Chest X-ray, PA view. Patient: 61 years old, sex F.
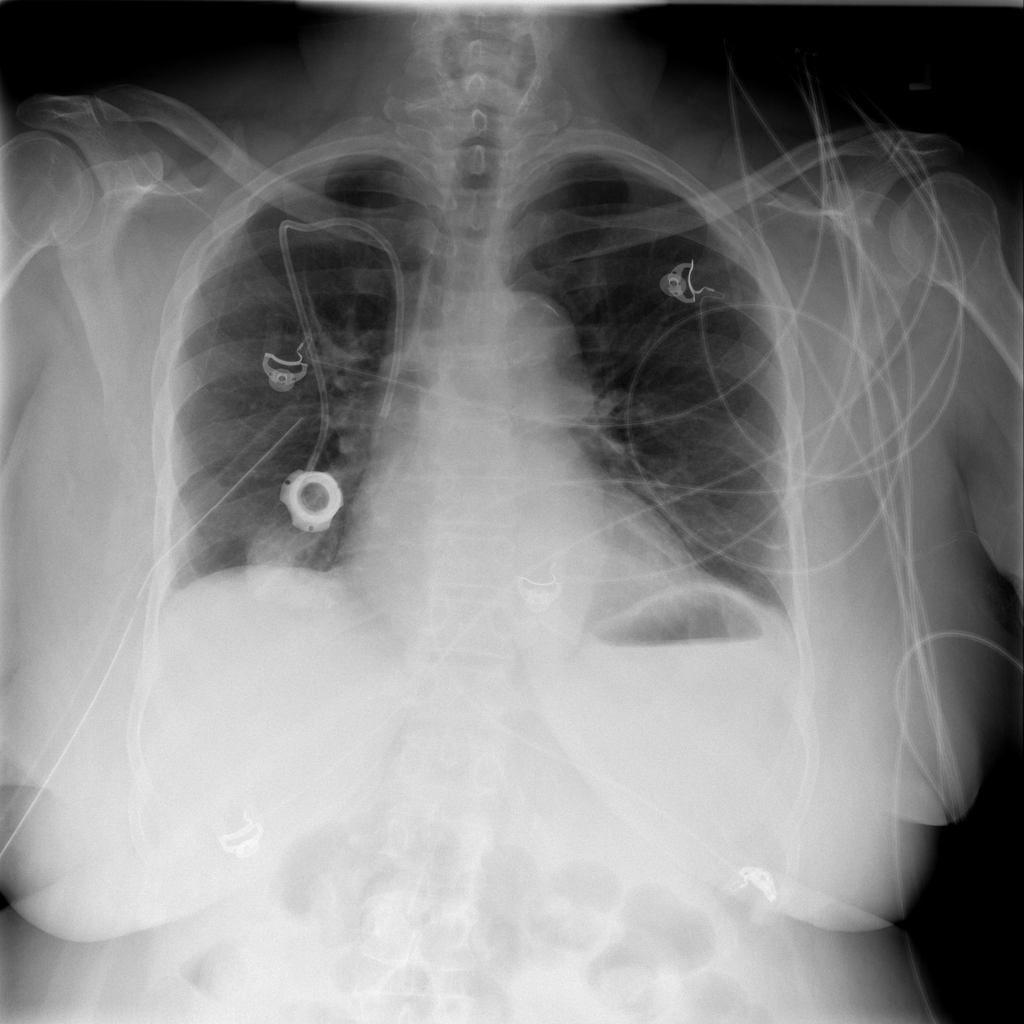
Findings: Nodule